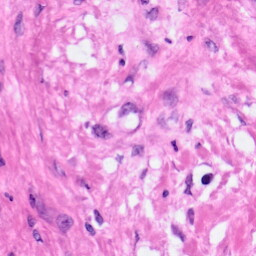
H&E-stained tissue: Pancreatic